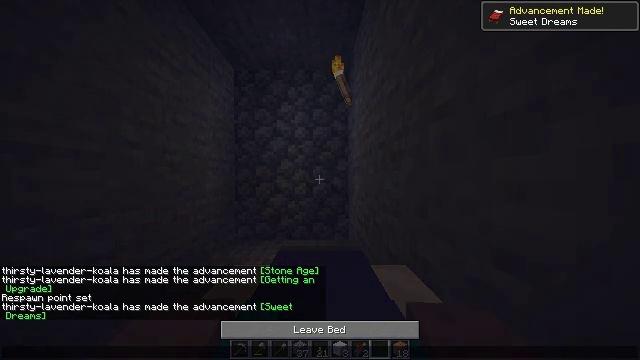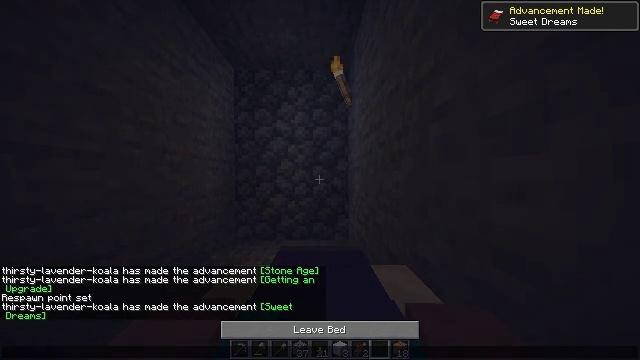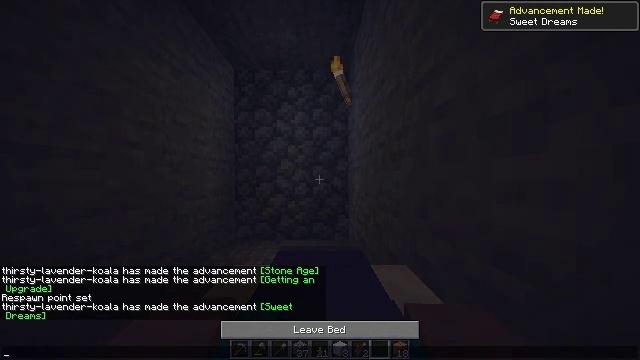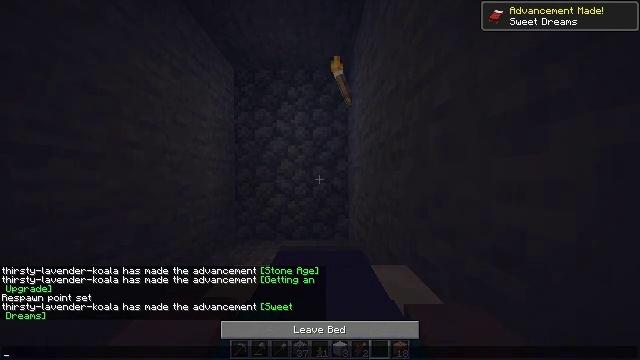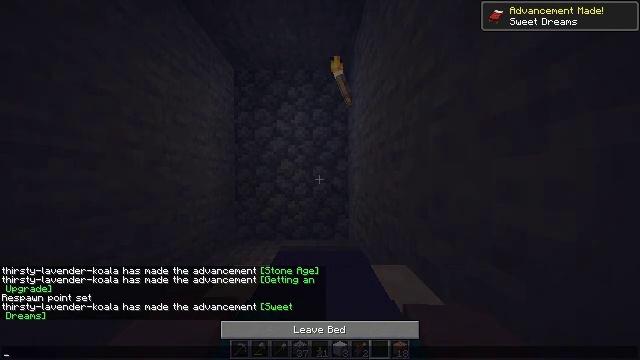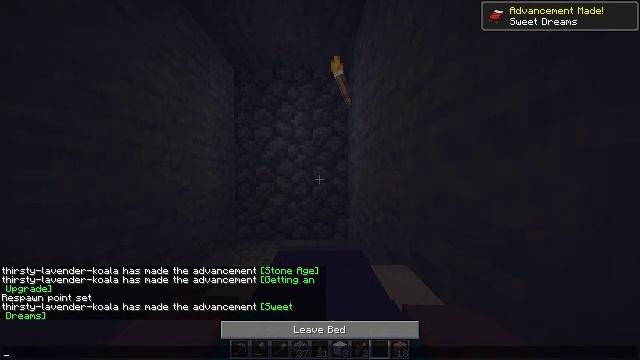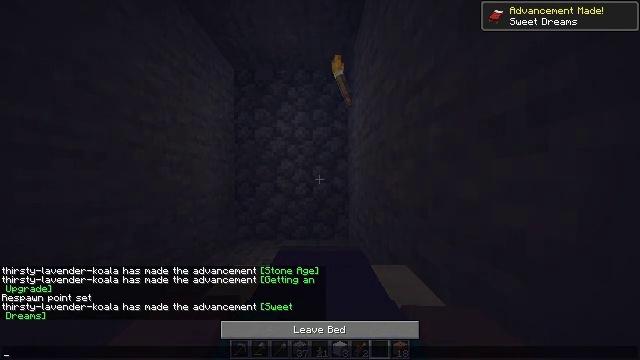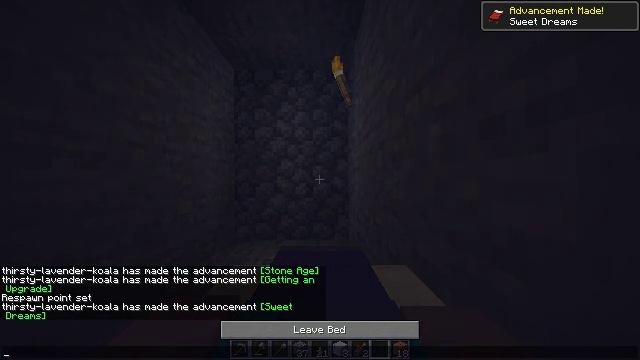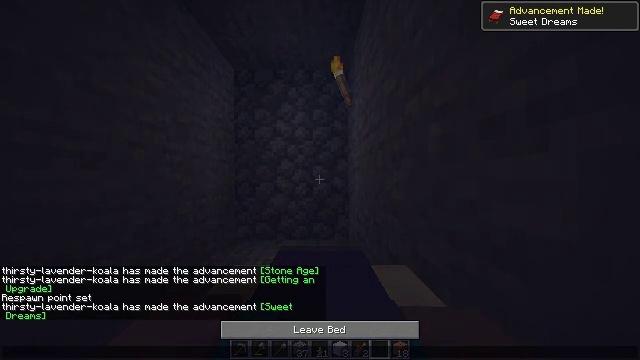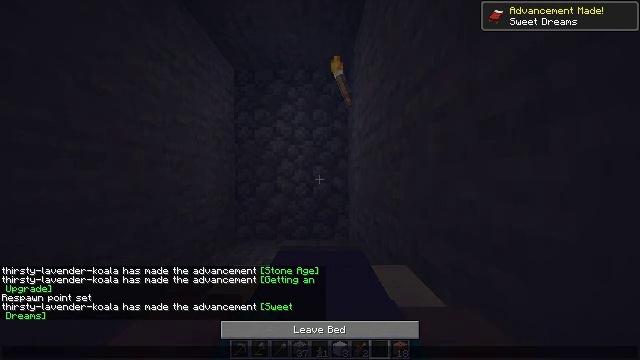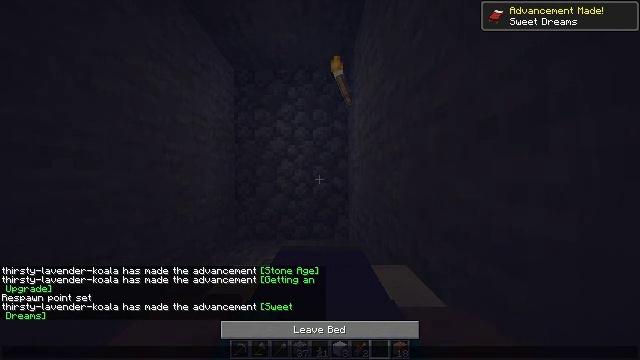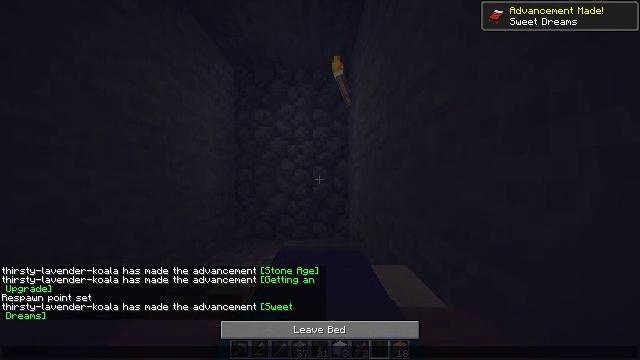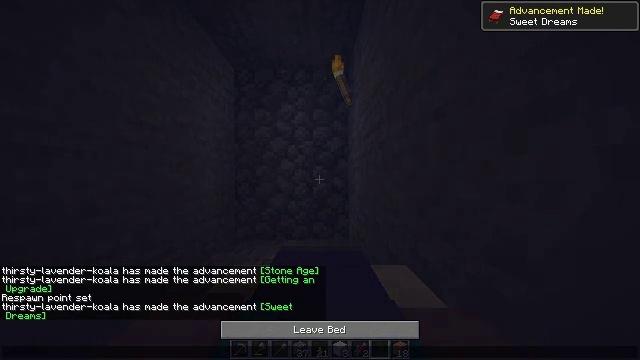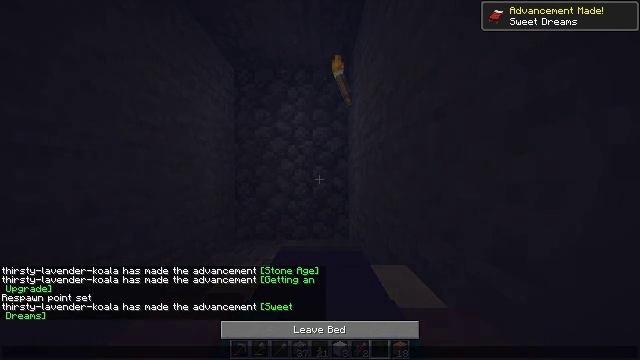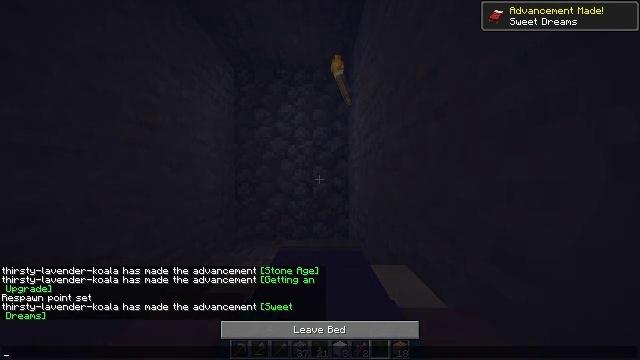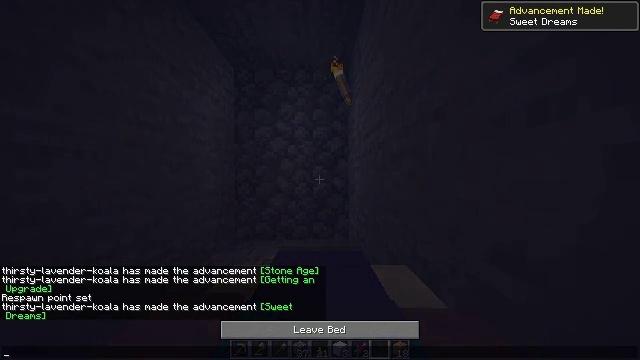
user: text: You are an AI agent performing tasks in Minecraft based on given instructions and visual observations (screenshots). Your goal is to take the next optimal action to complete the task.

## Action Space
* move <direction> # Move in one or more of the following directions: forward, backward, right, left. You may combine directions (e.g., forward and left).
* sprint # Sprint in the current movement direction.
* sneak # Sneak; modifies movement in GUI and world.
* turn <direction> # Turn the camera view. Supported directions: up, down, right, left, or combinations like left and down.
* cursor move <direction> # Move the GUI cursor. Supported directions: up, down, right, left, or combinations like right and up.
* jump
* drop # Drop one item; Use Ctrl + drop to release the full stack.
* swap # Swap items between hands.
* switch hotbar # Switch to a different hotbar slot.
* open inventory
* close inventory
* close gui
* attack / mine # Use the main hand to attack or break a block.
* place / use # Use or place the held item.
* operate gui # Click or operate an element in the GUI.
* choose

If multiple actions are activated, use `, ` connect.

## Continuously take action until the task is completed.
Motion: motion action
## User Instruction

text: Mine the white bed.
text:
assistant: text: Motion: no_op
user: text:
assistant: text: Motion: no_op
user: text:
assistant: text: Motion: no_op
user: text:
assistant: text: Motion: no_op
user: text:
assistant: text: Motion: no_op
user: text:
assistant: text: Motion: no_op
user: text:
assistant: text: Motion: no_op
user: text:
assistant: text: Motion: no_op
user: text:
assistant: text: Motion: no_op
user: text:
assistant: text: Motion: no_op
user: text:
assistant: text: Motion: no_op
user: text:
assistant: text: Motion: no_op
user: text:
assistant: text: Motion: no_op
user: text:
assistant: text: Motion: no_op
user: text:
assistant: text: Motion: no_op
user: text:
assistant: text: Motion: no_op
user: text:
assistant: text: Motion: no_op
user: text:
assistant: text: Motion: no_op
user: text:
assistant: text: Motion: no_op
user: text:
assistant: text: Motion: no_op
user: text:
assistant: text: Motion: no_op
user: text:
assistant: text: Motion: no_op
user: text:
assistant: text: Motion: no_op
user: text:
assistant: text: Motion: no_op
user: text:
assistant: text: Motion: no_op
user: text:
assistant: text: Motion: no_op
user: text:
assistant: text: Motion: no_op
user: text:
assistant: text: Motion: no_op
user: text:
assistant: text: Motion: no_op
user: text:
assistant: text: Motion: no_op